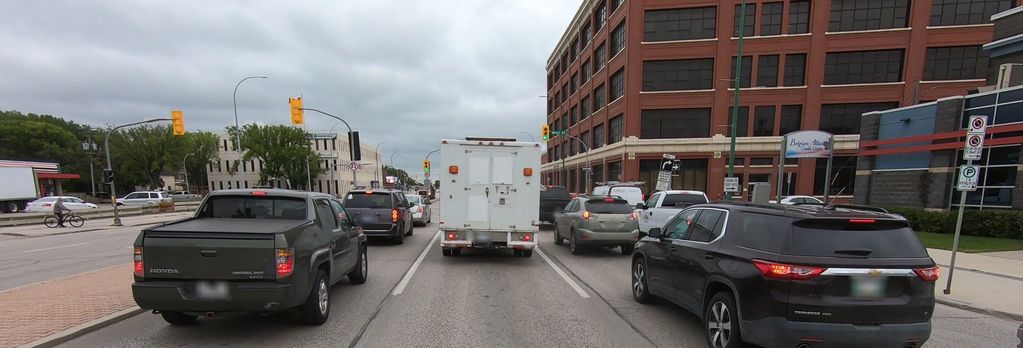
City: winnipeg